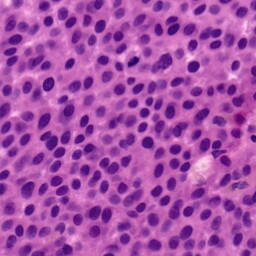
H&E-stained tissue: Skin